Question: I'm doing a decision tree, and I would like to force the algorithm to evaluate conditions just in integer numbers. The features that I'm using, are discrete and integers, so it doesn't make sense that the tree shows , so in this example case, I want the tree to show in the box one of the equivalents among or .
I need this to make the tree more understandable for non-technical people. It doesn't make sense to show , it should be .

I tried changing the types of the columns of the source tables, and they are all int64, and the problem persists.
Code I'm using:
'''
clf = tree.DecisionTreeClassifier(criterion='gini',
max_depth=2,
splitter='best')
clf = clf.fit(users_data, users_target)
'''
So far I didn't find any parameters or anything similar in the documentation.
Thanks!
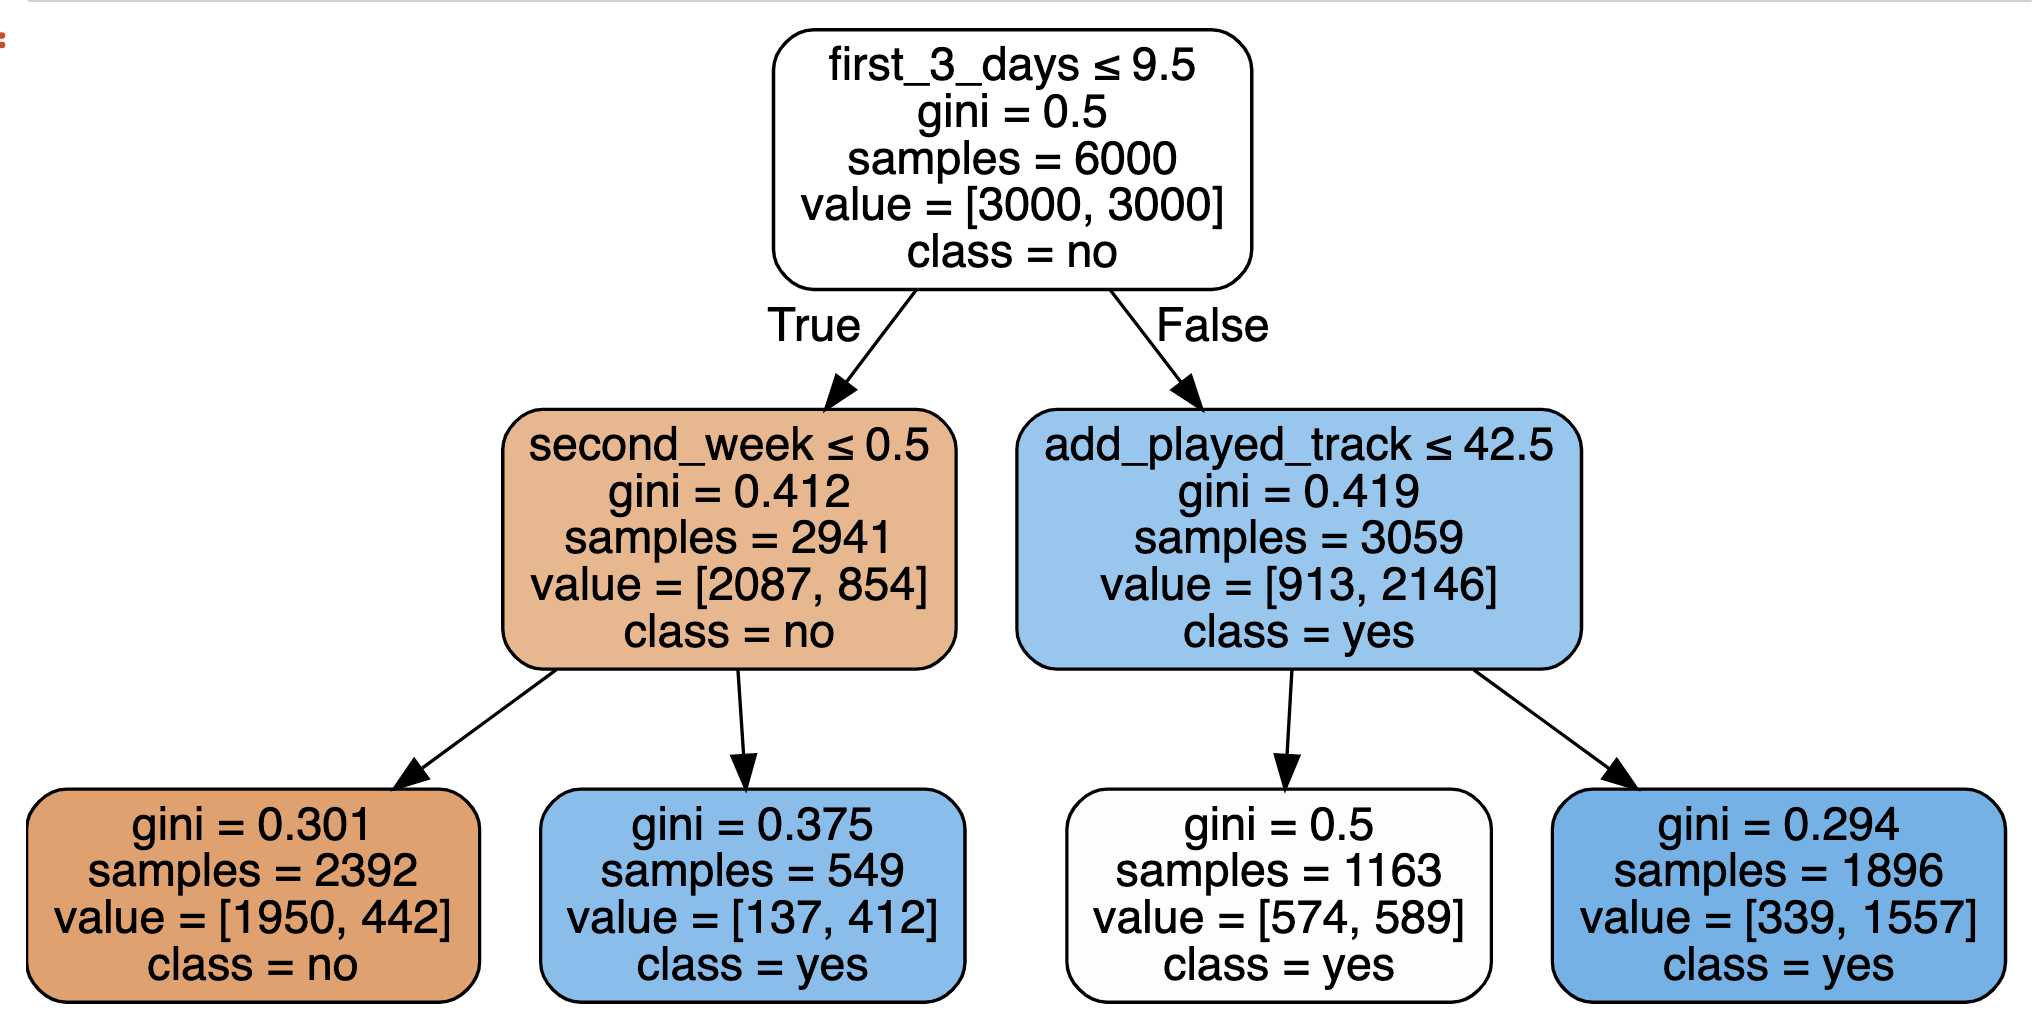
Answer: First off all, I would not adjust the tree rules himself, I would adjust the plot.
There is a extra <URL> from sklearn .
With this adjustment:
'''
precision : int, optional (default=3)
Number of digits of precision for floating point in the values of impurity, threshold and value attributes of each node.
'''
You can change it, for example:
'''
tree.plot_tree(clf, precision=0)
'''
Should give you rounded numbers.